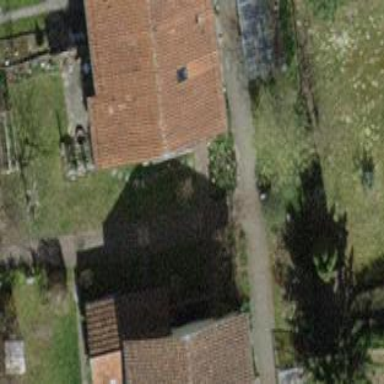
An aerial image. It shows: Building with tiled roof.